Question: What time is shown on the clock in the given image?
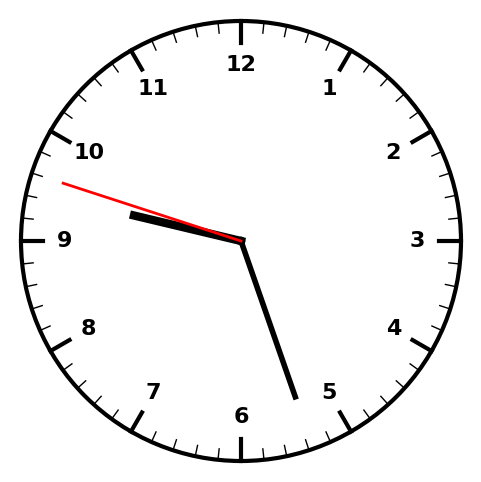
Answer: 09:26:48